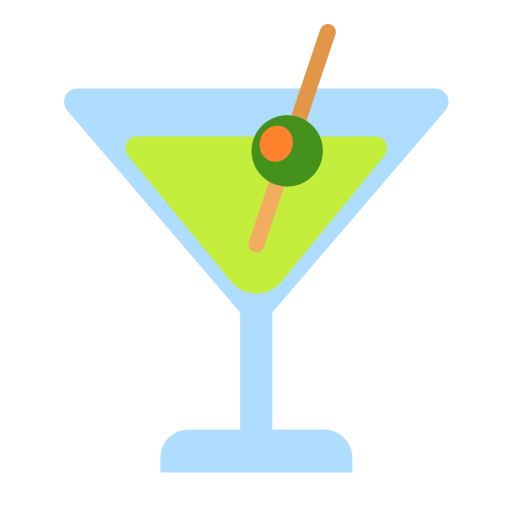
cocktail glass flat